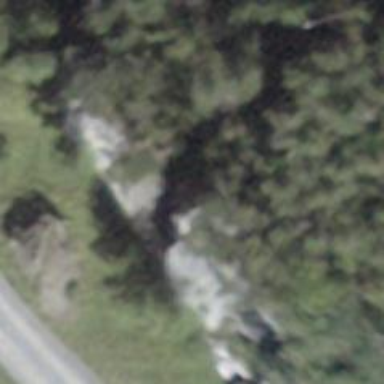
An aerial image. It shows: Cliff in nature.